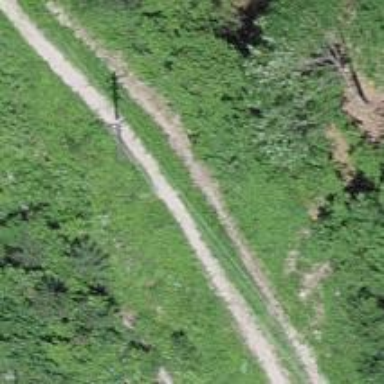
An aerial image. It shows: Power pole.